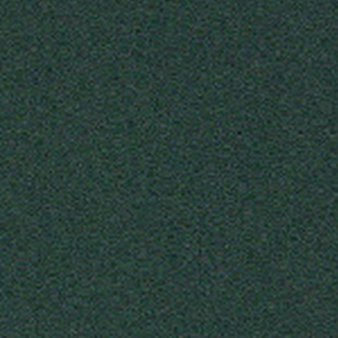
Label: other